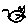
Label: cat